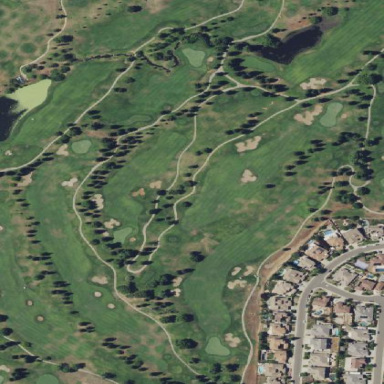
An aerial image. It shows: Golf course surrounded by greenery.